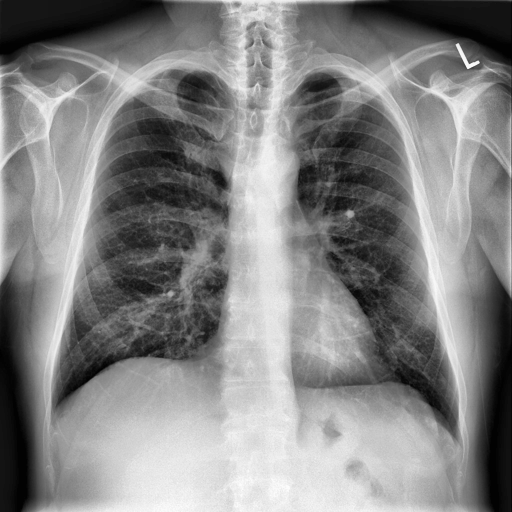
Finding: NORMAL